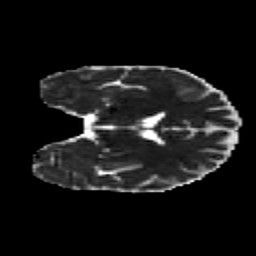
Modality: MD
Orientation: coronal
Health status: healthy
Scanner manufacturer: philips
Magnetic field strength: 3 T
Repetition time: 9.75 s
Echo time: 0.092 s